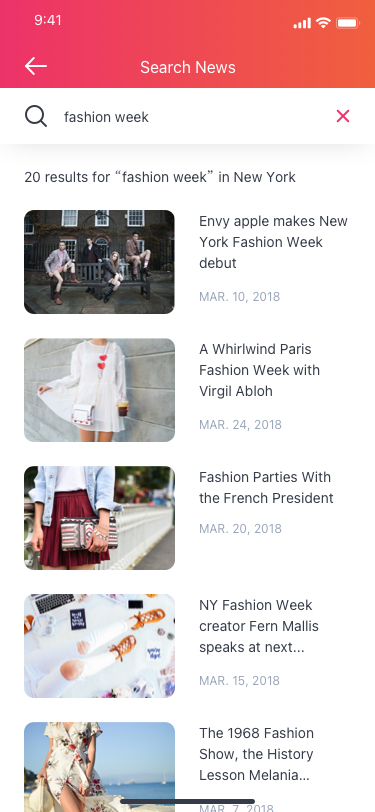
Text in this UI design:
20 results for “fashion week” in New York
Envy apple makes New York Fashion Week debut
Mar. 10, 2018
A Whirlwind Paris Fashion Week with Virgil Abloh
Mar. 24, 2018
Fashion Parties With the French President
Mar. 20, 2018
NY Fashion Week creator Fern Mallis speaks at next...
Mar. 15, 2018
The 1968 Fashion Show, the History Lesson Melania…
Mar. 7, 2018
fashion week